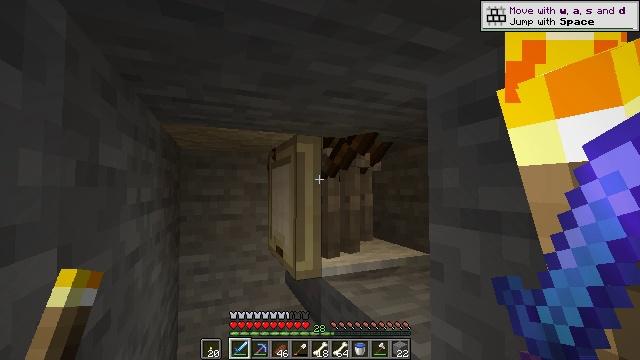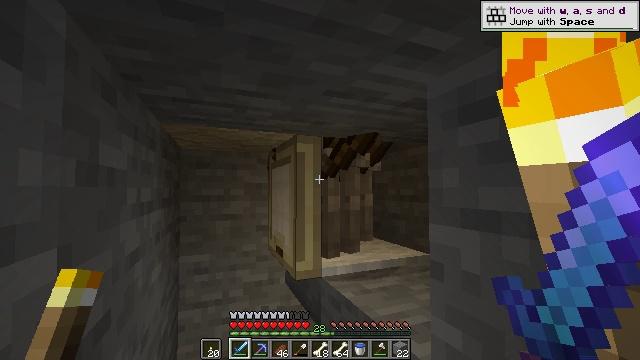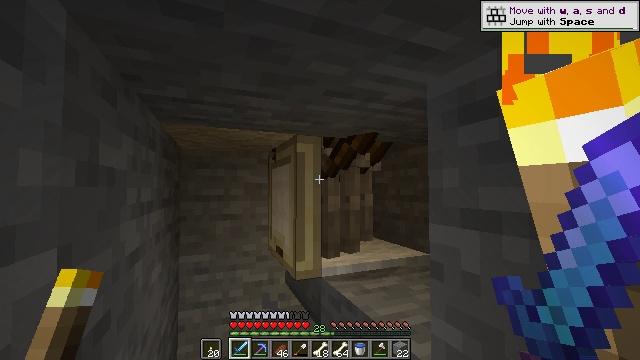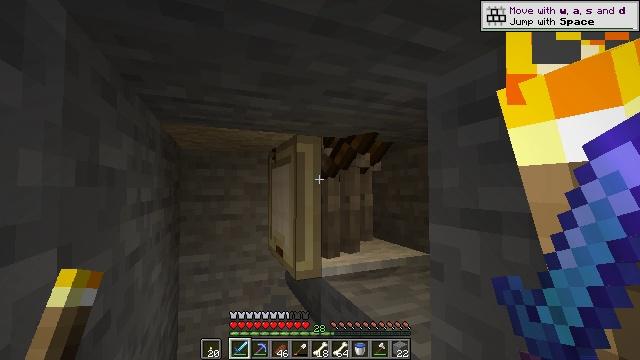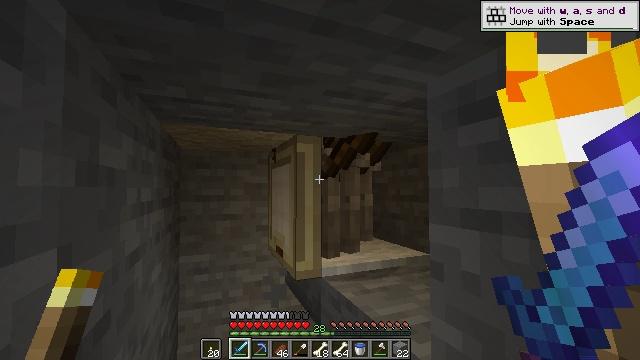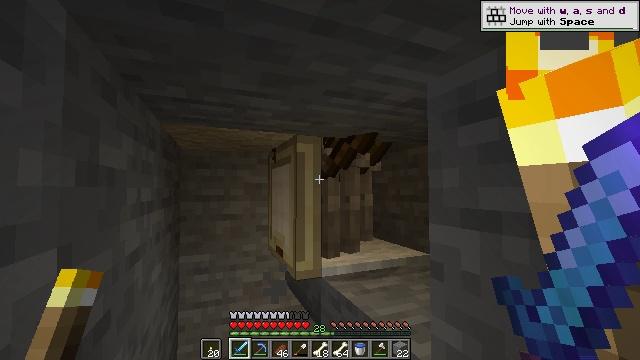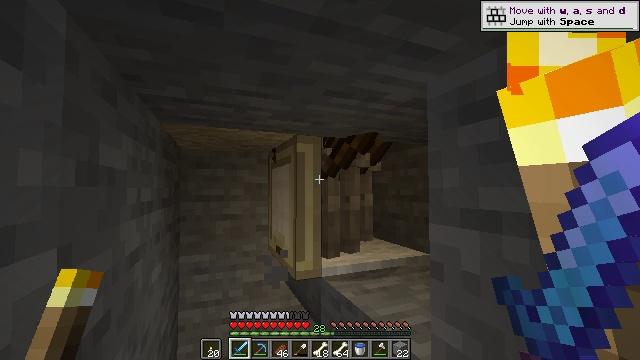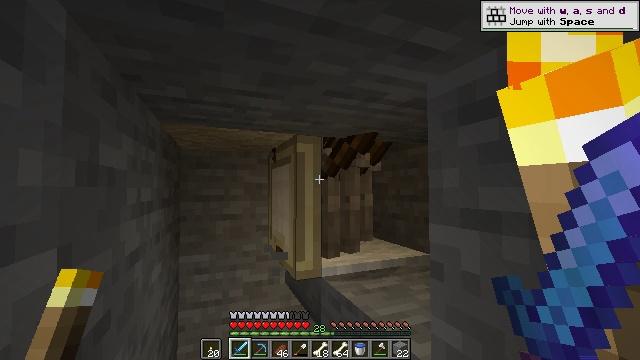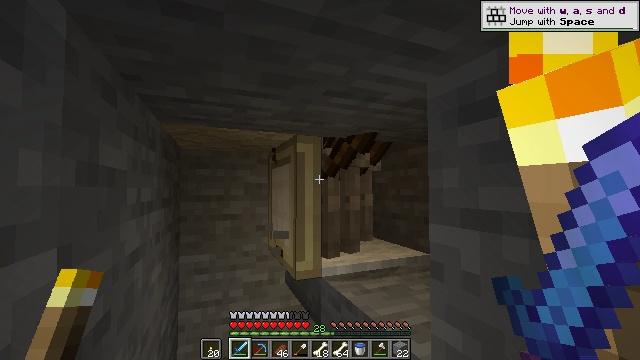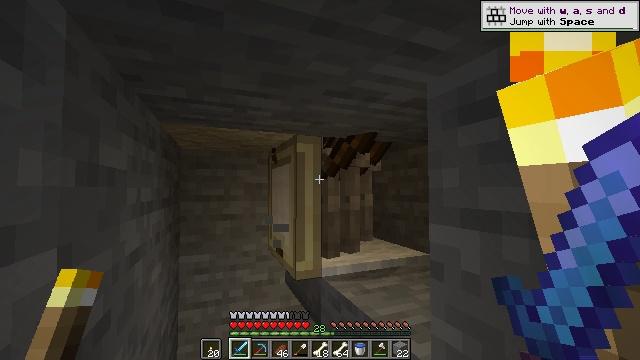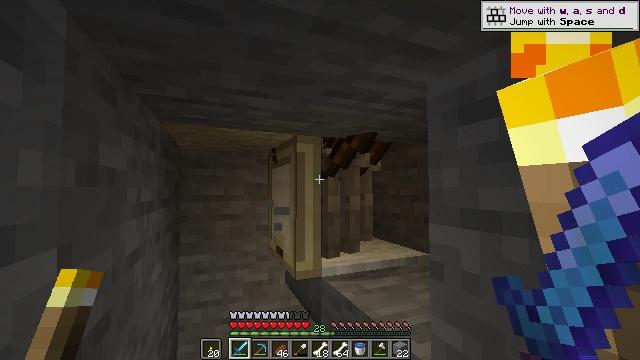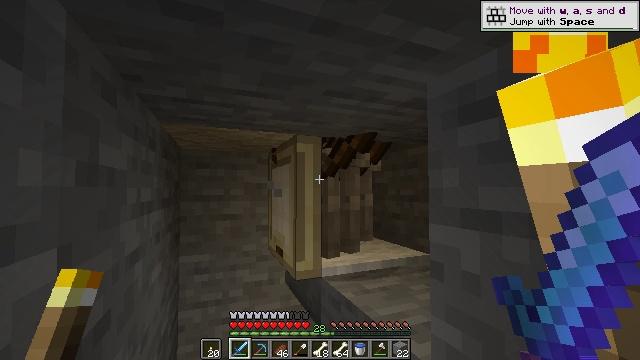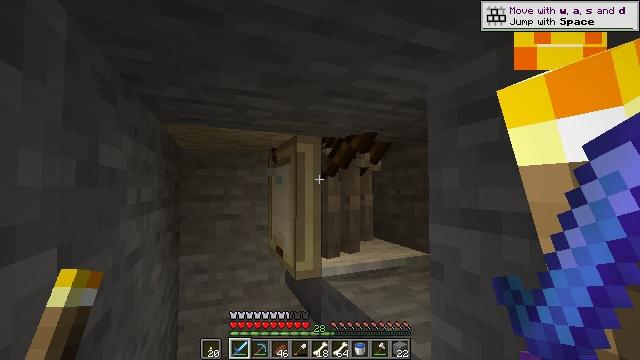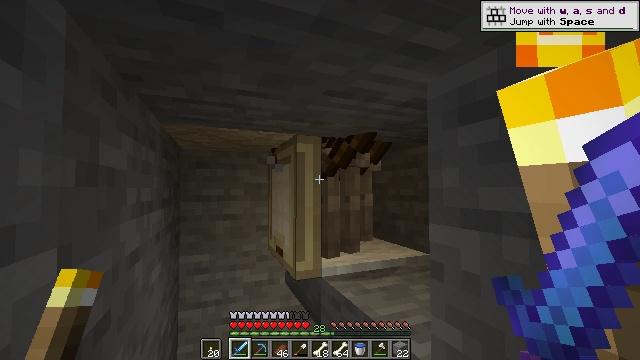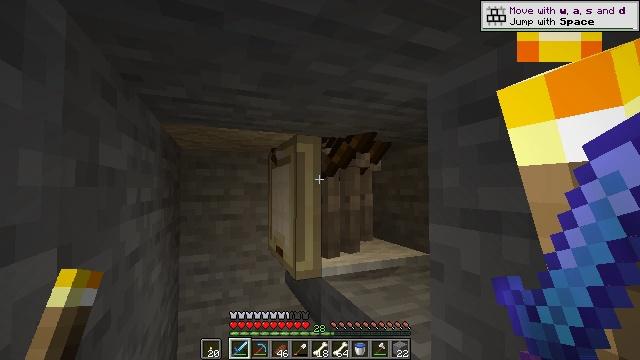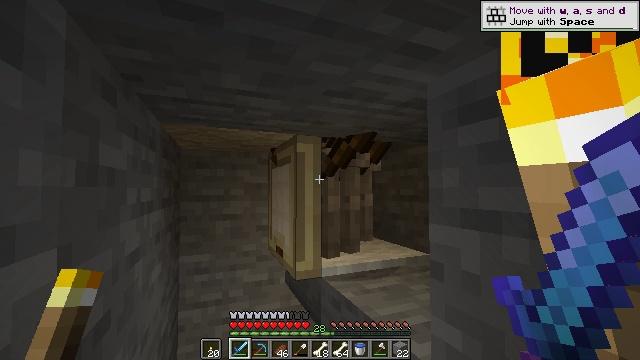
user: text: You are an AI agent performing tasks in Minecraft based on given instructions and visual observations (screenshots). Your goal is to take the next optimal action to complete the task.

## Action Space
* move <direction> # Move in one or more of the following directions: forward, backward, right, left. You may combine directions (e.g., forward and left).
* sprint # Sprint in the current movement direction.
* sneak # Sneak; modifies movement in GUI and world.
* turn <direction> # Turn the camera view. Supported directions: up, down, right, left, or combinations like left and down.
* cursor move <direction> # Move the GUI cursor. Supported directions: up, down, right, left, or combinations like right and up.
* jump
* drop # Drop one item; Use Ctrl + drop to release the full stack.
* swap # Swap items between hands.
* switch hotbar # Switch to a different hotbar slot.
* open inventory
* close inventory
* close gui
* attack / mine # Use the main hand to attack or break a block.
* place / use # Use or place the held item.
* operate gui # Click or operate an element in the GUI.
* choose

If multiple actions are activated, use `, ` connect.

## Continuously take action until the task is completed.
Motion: motion action
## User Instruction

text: Hunt the skeleton.
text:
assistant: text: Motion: no_op
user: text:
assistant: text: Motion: no_op
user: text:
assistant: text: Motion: no_op
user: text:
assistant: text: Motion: no_op
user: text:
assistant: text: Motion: no_op
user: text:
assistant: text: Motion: no_op
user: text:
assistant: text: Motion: no_op
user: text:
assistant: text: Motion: no_op
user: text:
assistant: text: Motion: no_op
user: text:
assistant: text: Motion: no_op
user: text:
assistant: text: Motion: no_op
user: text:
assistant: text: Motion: no_op
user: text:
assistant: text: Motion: no_op
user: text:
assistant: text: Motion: no_op
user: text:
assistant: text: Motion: no_op
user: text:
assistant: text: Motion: no_op
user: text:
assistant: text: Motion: no_op
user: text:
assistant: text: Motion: no_op
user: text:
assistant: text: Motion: no_op
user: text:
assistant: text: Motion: no_op
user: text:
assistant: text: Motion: no_op
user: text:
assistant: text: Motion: no_op
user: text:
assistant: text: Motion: no_op
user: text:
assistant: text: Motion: no_op
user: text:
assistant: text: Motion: no_op
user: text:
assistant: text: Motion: no_op
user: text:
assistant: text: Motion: no_op
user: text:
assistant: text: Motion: no_op
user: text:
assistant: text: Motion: no_op
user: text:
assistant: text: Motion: no_op